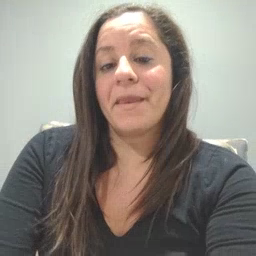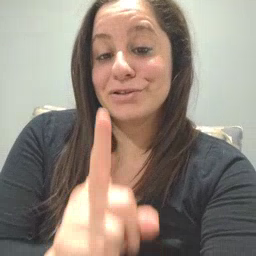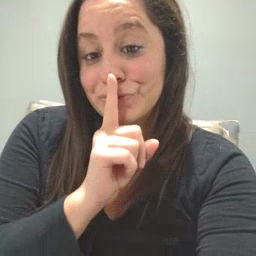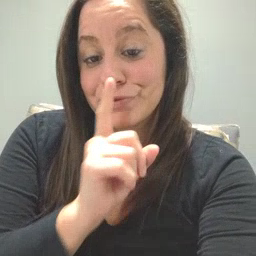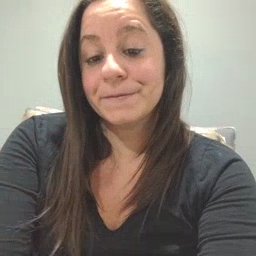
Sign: shhh